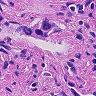
Metastatic tissue present: yes